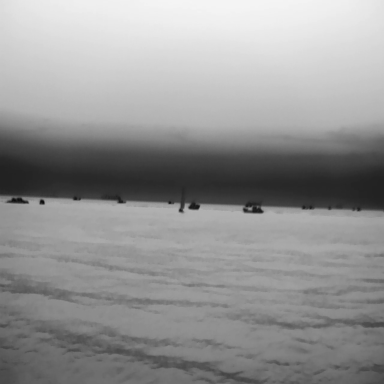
There are six objects shown in the infrared image, including a sailboat, a fishing_boat, and four bulk_carriers.